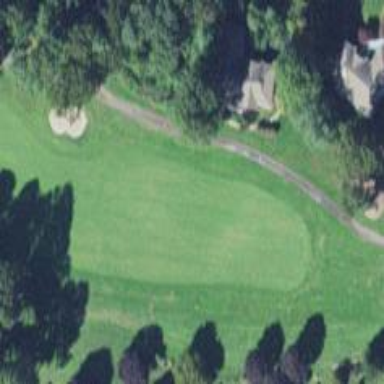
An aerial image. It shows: Golf fairway surrounded by grass.